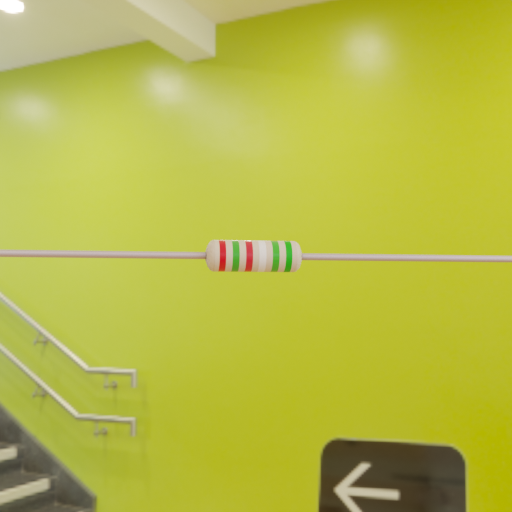
Resistor colour bands (in order): red, green, red, white, green, green